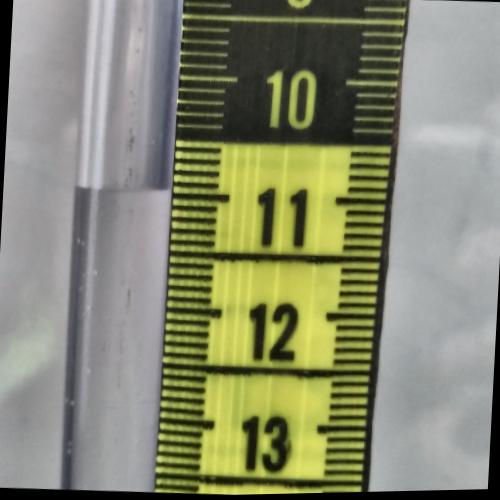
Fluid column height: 10.9 cm